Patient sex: M
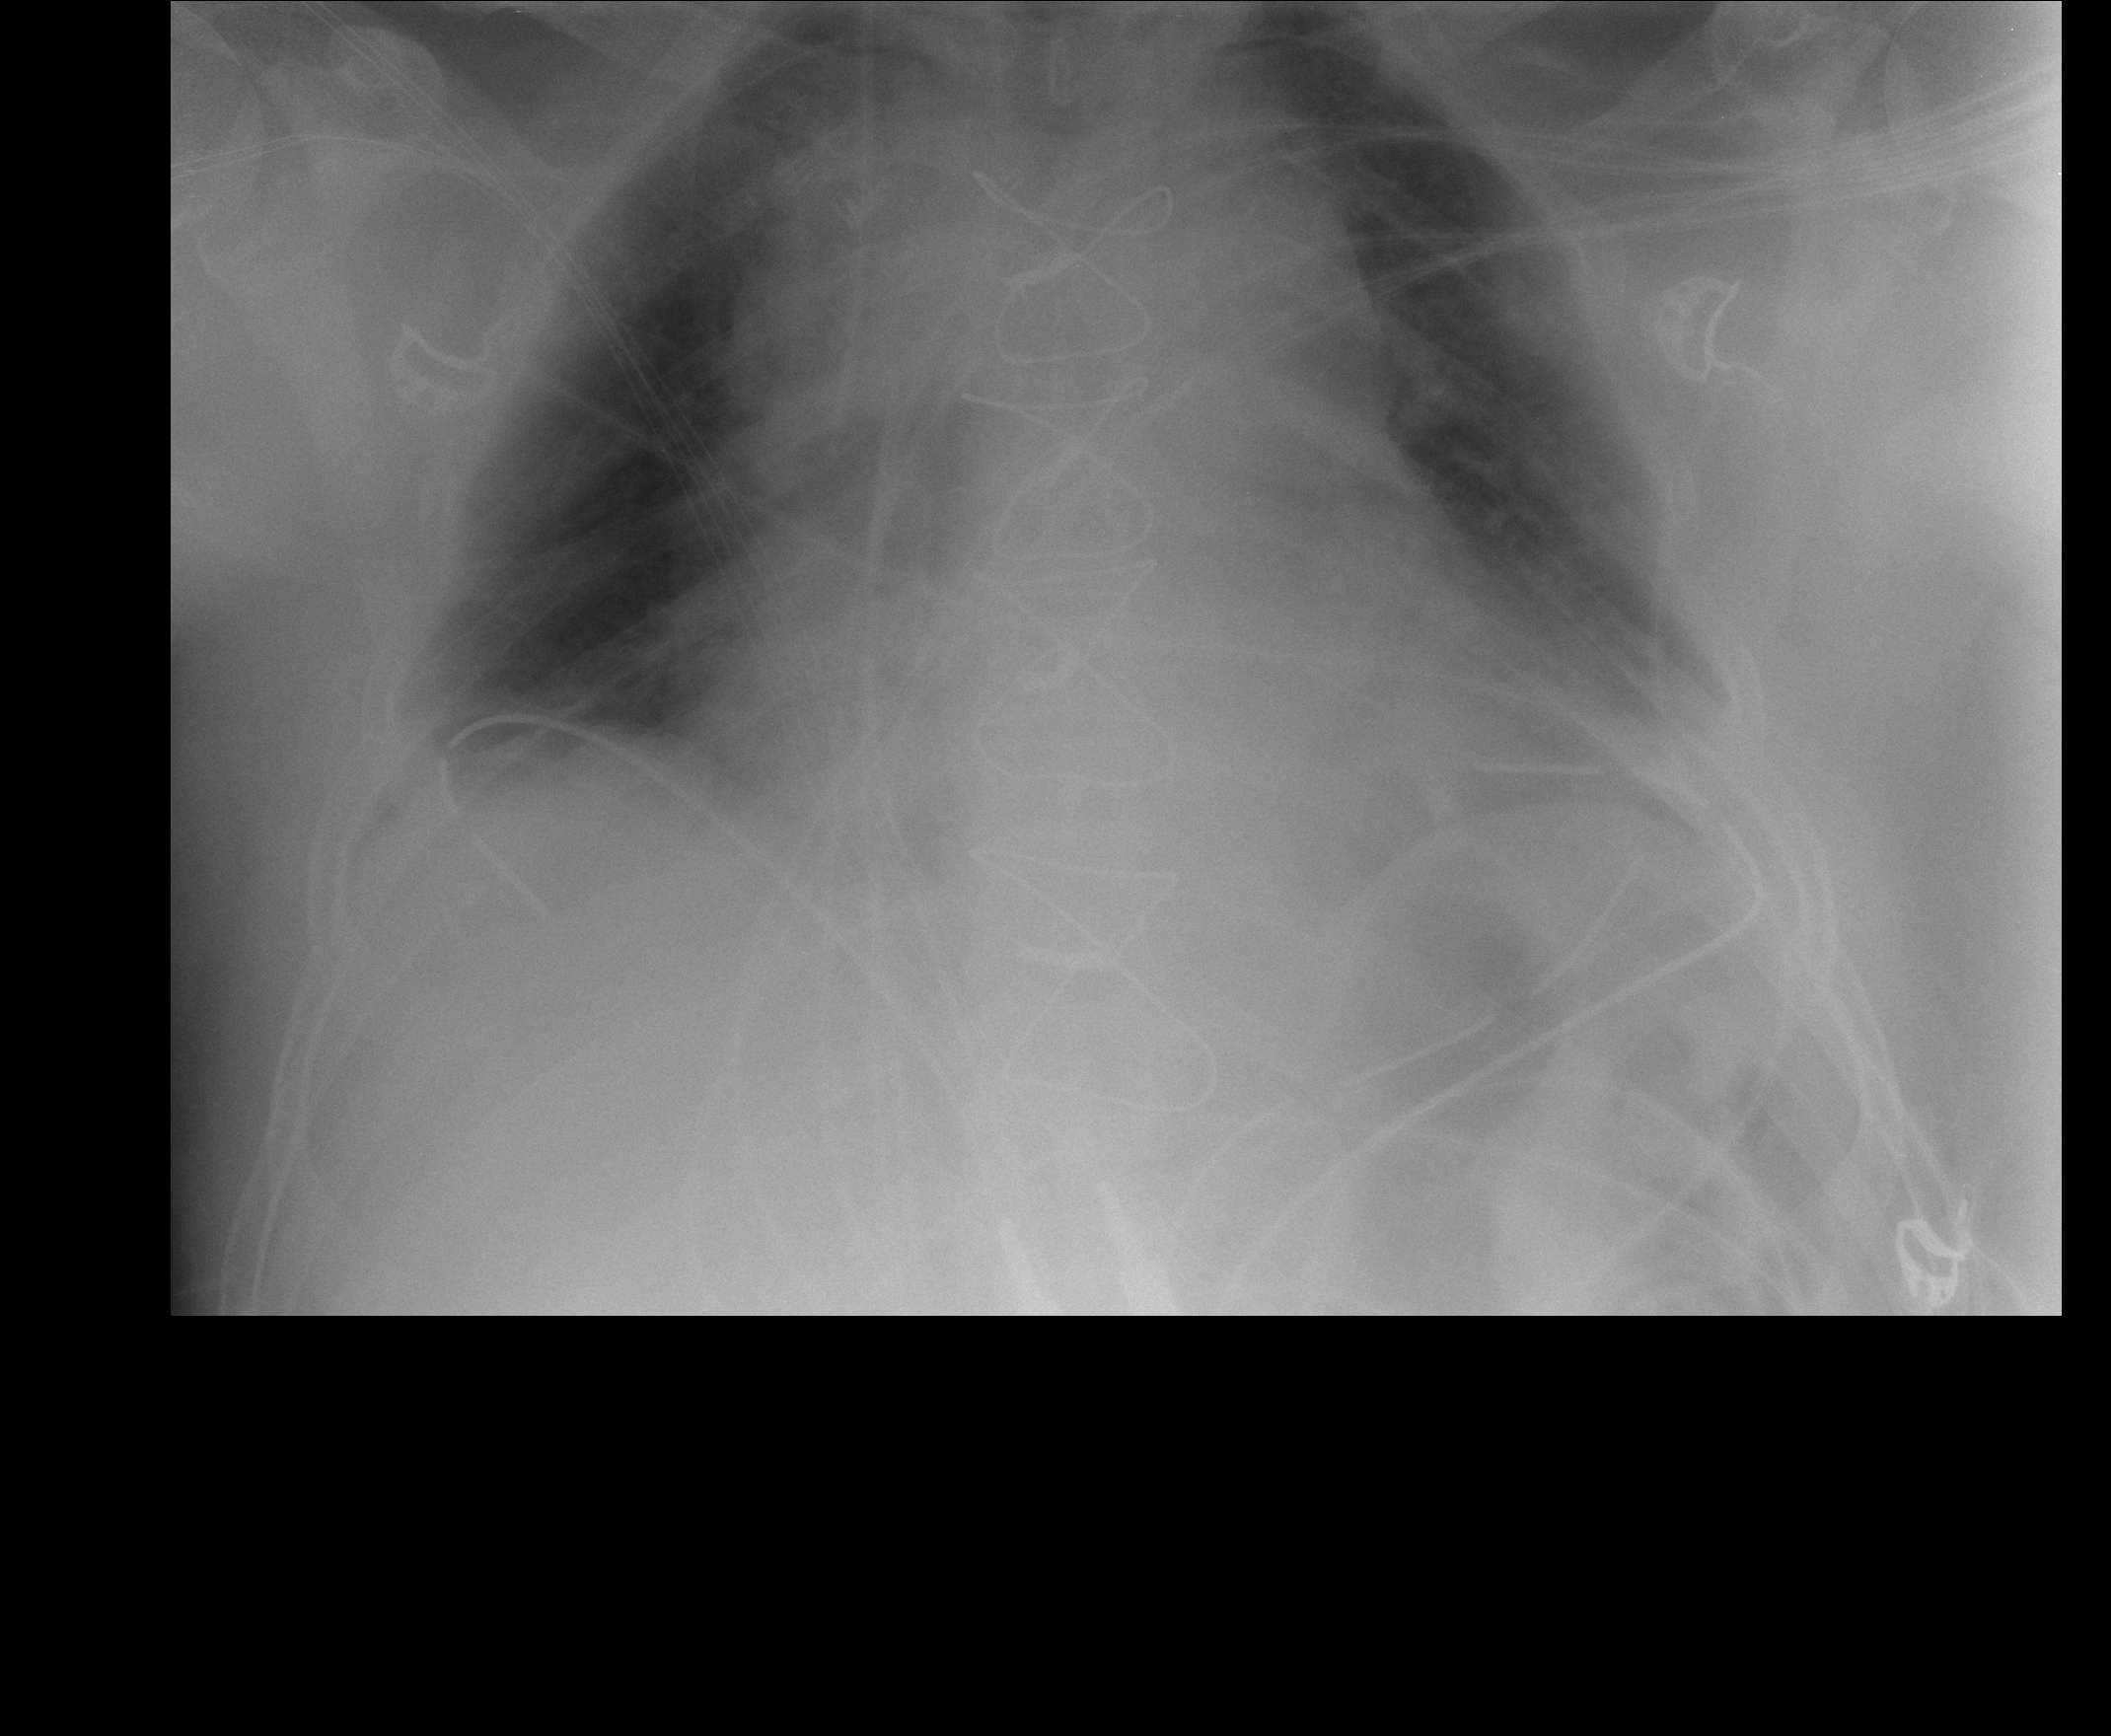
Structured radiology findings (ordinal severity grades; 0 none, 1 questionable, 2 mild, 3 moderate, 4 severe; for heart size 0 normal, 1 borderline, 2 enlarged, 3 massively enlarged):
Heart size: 2
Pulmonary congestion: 2
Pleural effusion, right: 2
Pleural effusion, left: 2
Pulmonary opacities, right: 0
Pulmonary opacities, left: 0
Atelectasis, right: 2
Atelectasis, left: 2